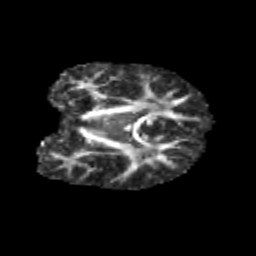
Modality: FA
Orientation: coronal
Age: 8
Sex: female
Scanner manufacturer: siemens
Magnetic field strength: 3 T
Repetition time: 3.8 s
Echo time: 0.07 s